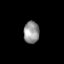
Tissue: skin
Cell type: Epithelial cells
Senescence score: 0.2717
Nuclear area (px): 337
Mean DAPI intensity: 148.463